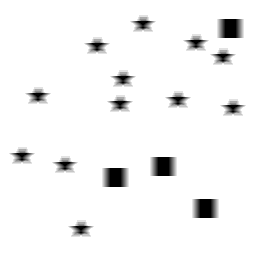
Squares: 4
Triangles: 0
Stars: 12
Total shapes: 16